Question: Alarm time set?
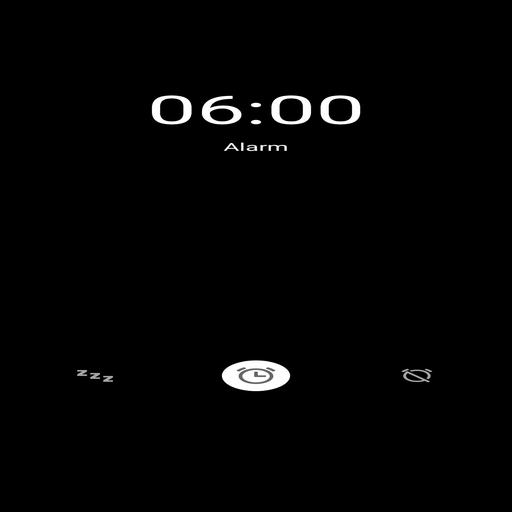
Answer: 06:00:00